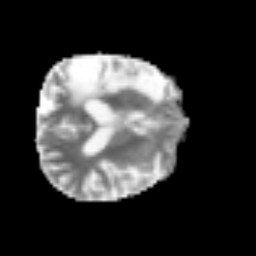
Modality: MD
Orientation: axial
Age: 56
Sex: male
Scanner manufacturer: siemens
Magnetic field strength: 3 T
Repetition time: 3.2 s
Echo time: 0.081 s